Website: apple
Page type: store-pickup
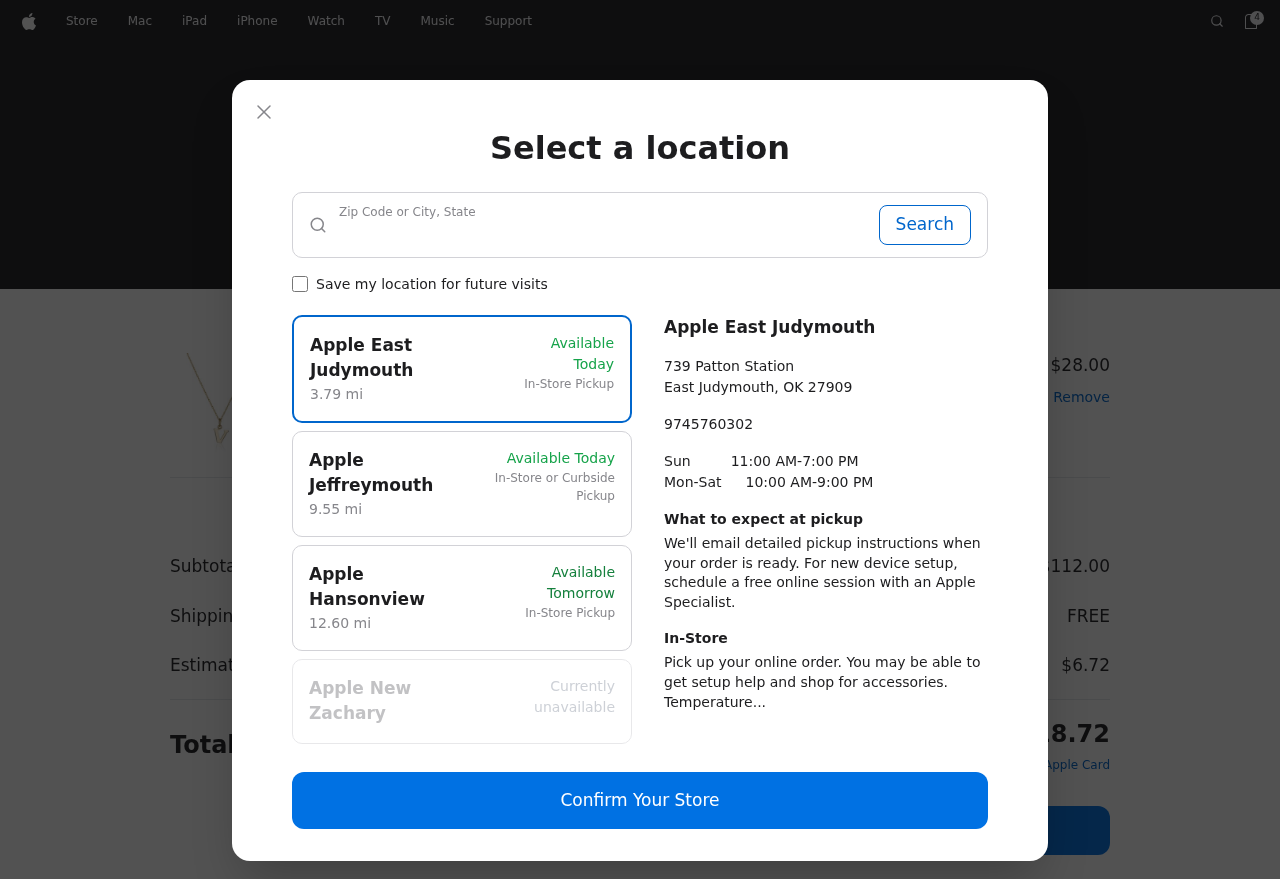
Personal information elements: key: PII_CITY_STATE
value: South Lisa, OK
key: PII_LOCATION1_CITY
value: Apple East Judymouth
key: PII_LOCATION1_CITY_STATE_ZIP
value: East Judymouth, OK 27909
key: PII_LOCATION1_STREET
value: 739 Patton Station
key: PII_LOCATION2_CITY
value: Apple Jeffreymouth
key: PII_LOCATION3_CITY
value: Apple Hansonview
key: PII_LOCATION4_CITY
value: Apple New Zachary
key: PII_PHONE
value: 9745760302
Product elements: key: PRODUCT1_NAME
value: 14k Yellow Gold-Filled Letter "V" Charm Pendant Necklace, 18"
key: PRODUCT1_PRICE
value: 28
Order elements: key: ORDER_NUM_ITEMS
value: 4
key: ORDER_TOTAL
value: $118.72
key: ORDER_SUBTOTAL
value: $112.00
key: ORDER_SHIPPING_COST
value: FREE
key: ORDER_TAX
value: $6.72
Search elements: key: SEARCH_CITY_STATE
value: South Lisa, OK